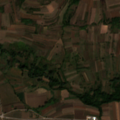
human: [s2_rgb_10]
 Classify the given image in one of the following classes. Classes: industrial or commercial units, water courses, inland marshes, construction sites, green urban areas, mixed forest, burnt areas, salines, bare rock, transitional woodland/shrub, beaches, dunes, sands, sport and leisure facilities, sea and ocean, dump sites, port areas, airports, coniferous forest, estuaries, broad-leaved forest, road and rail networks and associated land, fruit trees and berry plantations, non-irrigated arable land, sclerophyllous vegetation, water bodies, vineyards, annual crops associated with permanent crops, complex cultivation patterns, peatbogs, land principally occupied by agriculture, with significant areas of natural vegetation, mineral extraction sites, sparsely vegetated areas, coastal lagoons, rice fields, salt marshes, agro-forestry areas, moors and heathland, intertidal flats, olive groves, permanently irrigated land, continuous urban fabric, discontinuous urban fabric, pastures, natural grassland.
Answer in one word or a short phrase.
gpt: non-irrigated arable land, complex cultivation patterns, land principally occupied by agriculture, with significant areas of natural vegetation